七年级 · 度量几何学
如图所示, 已知 $A B / / C D, F H$ 平分 $\angle E F D, F G \perp F H$, $\angle A E F=62^{\circ}$, 求 $\angle G F C$ 的度数.

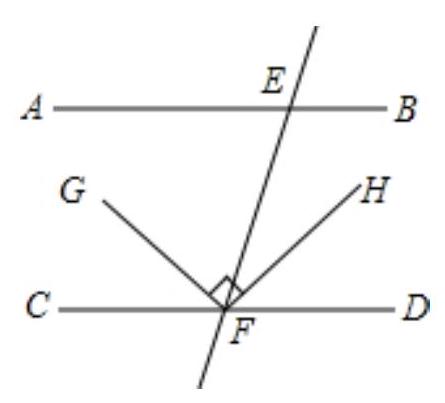
答案: 【答案】解: $\because A B / / C D, \angle A E F=62^{\circ}$,

$\therefore \angle E F D=\angle A E F=62^{\circ}, \angle C F E=180^{\circ}-\angle A E F=180^{\circ}-62^{\circ}=118^{\circ}$;

$\because F H$ 平分 $\angle E F D$,

$\therefore \angle E F H=\frac{1}{2} \angle E F D=\frac{1}{2} \times 62^{\circ}=31^{\circ}$;

又 $\because F G \perp F H$,

$\therefore \angle G F E=90^{\circ}-\angle E F H=90^{\circ}-31^{\circ}=59^{\circ}$,

$\therefore \angle G F C=\angle C F E-\angle G F E=118^{\circ}-59^{\circ}=59^{\circ}$.

【解析】根据平行线的性质, 结合角平分线的定义和垂线的定义求解.

此题考查的是平行线的性质，即两直线平行内错角相等，同旁内角互补.